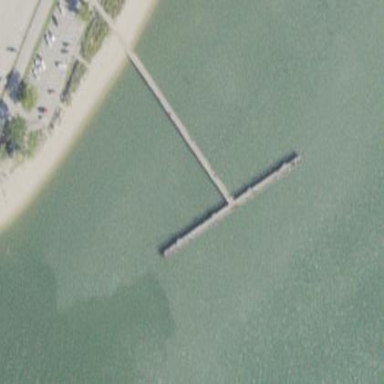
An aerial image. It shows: Man-made pier.